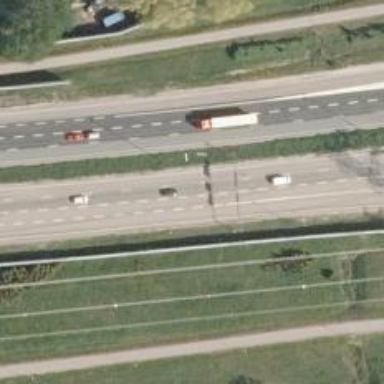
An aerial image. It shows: Motorway junction.